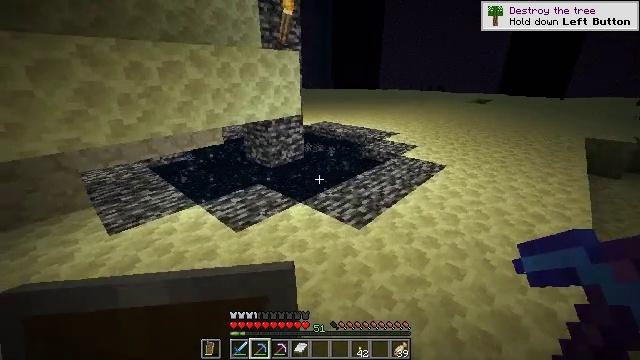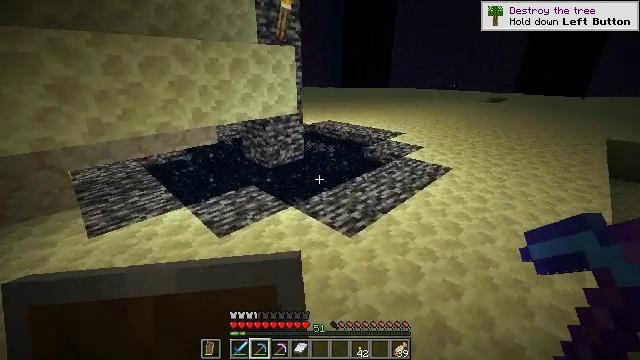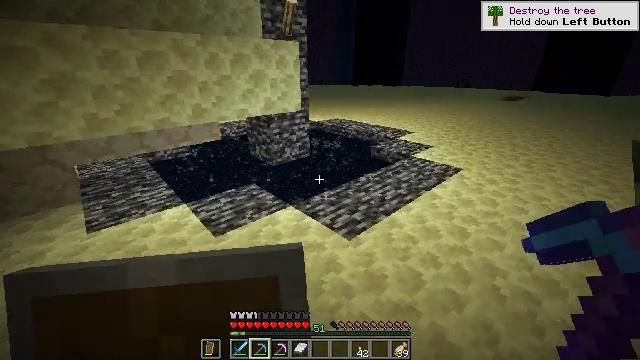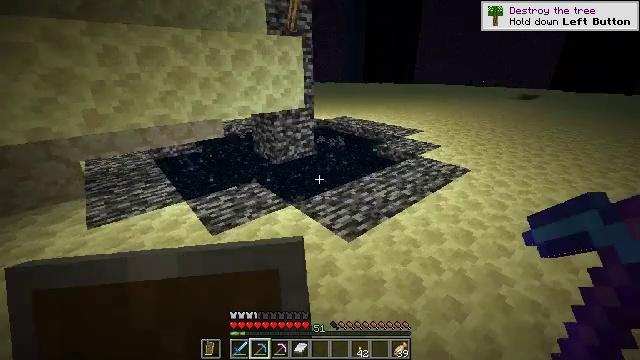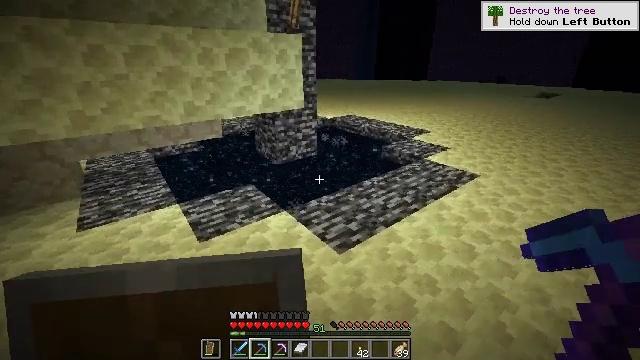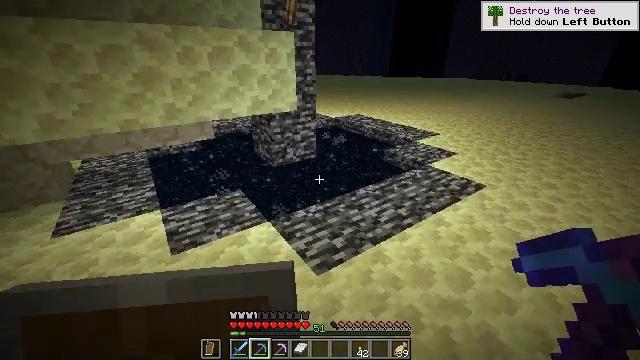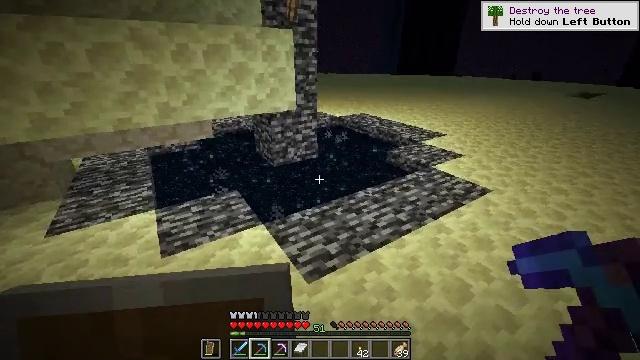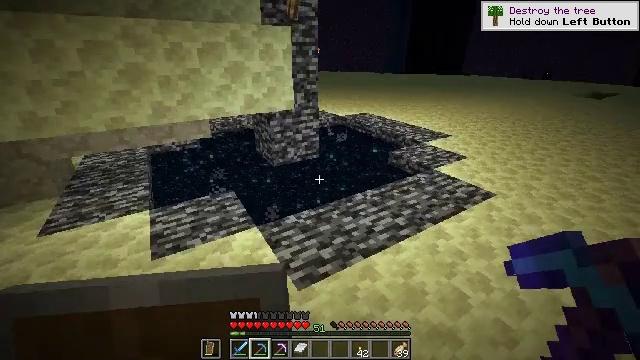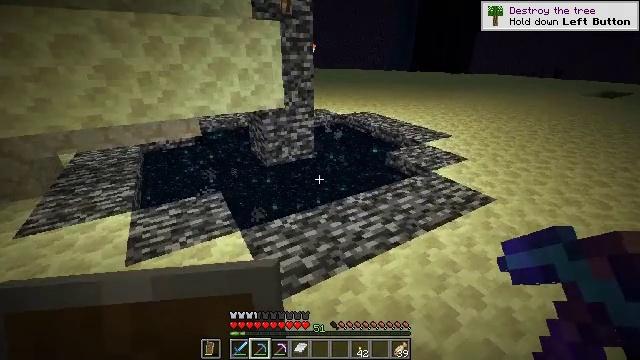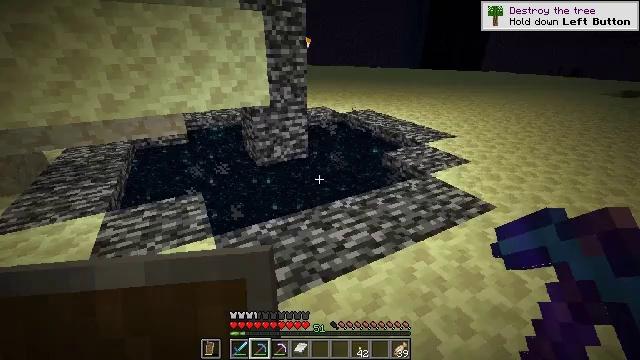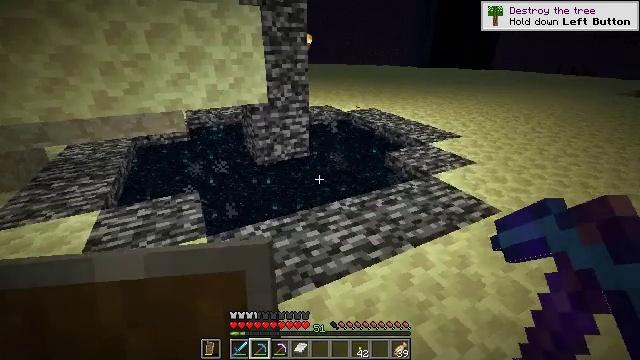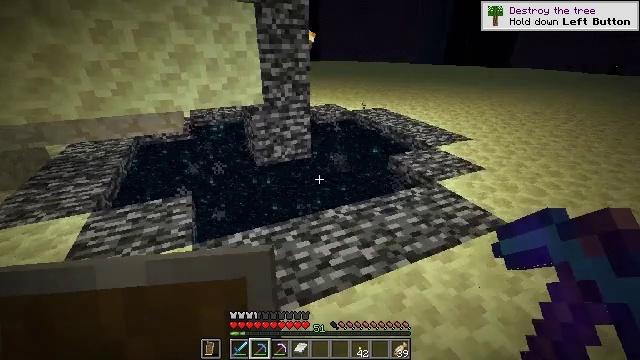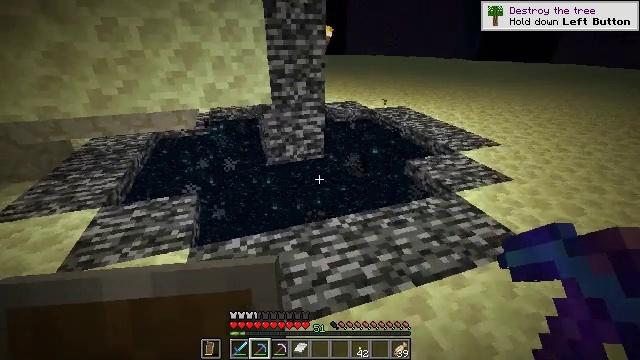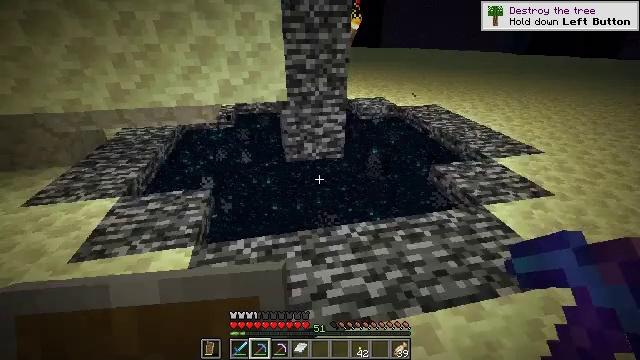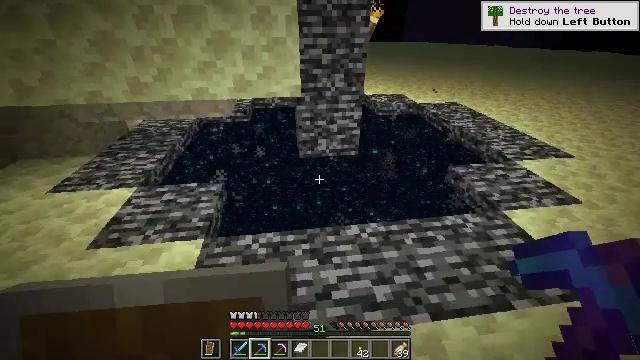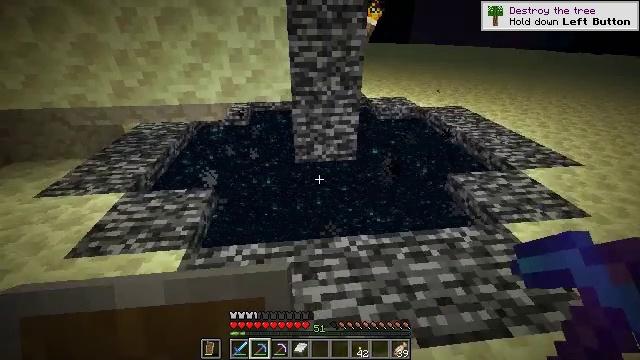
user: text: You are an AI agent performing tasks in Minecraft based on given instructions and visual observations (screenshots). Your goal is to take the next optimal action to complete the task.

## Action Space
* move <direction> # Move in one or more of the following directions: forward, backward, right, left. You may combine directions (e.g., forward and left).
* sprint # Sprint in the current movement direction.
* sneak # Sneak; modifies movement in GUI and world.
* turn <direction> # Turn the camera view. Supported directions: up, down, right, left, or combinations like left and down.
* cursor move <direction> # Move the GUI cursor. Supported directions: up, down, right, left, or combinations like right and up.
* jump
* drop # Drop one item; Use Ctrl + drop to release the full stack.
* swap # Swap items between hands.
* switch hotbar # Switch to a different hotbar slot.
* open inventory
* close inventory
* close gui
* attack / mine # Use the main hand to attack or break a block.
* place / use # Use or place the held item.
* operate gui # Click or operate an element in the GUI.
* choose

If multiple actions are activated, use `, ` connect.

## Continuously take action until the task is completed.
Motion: motion action
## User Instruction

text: Get end stone bricks for building or crafting.
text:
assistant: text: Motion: move forward and move right, turn left
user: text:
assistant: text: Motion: move forward and move right, turn left
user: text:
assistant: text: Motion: move forward and move right, turn left
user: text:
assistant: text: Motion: move forward and move right, turn left
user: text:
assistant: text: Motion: move forward and move right, turn left
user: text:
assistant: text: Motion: move forward and move right, turn left
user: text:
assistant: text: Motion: move forward and move right, turn left
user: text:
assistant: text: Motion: move forward and move right, turn left
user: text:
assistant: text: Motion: move forward and move right, turn left
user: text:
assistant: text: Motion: move forward and move right, turn left
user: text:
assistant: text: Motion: move forward and move right, turn left
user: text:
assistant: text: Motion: move forward and move right, turn left and down
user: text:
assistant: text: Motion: move forward and move right, turn left and down
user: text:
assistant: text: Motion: move forward and move right, turn left and down
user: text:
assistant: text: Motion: turn left
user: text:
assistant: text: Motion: turn up
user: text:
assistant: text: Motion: no_op
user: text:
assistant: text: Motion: turn right
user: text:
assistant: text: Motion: no_op
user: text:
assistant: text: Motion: no_op
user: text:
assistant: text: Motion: no_op
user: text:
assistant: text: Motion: no_op
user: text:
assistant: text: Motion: no_op
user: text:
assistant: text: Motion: turn right and up
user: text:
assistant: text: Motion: turn right and up
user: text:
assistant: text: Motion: no_op
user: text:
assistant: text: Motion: no_op
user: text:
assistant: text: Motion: no_op
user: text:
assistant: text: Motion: turn left
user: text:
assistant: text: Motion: turn left